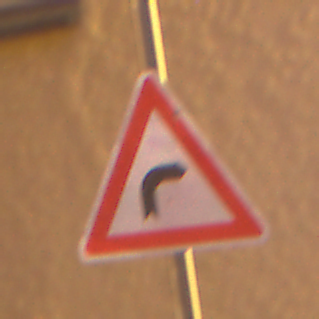
Verkehrszeichen: KurveRechts
Umgebung: Outdoor, Urban
Tageszeit: Night
Wetter: Clear
Licht: Artificial
Jahreszeit: NotSpecified
Kontrast: HighContrast